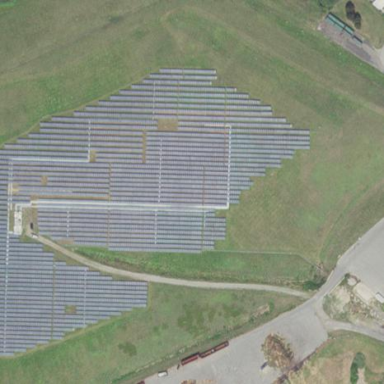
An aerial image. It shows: Solar power generator using photovoltaic technology.